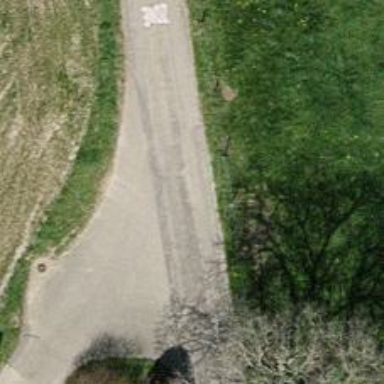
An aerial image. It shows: Well-maintained track road with grade 1 tracktype.